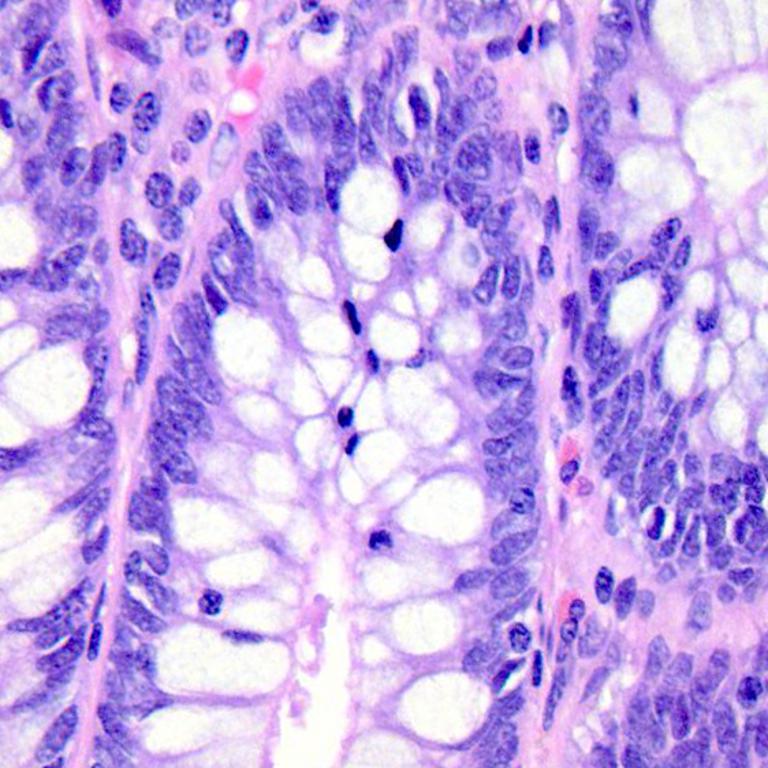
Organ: colon
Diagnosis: benign